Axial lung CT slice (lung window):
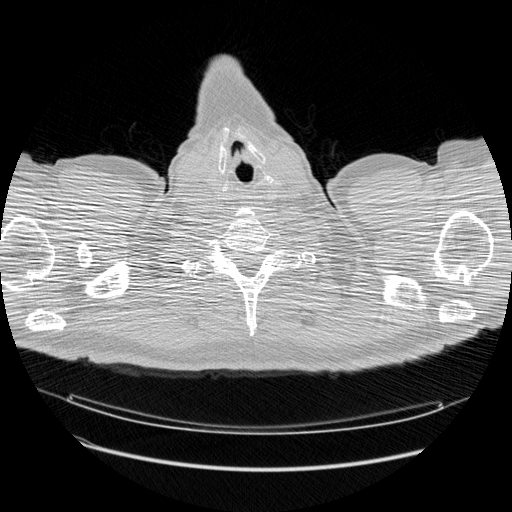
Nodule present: no